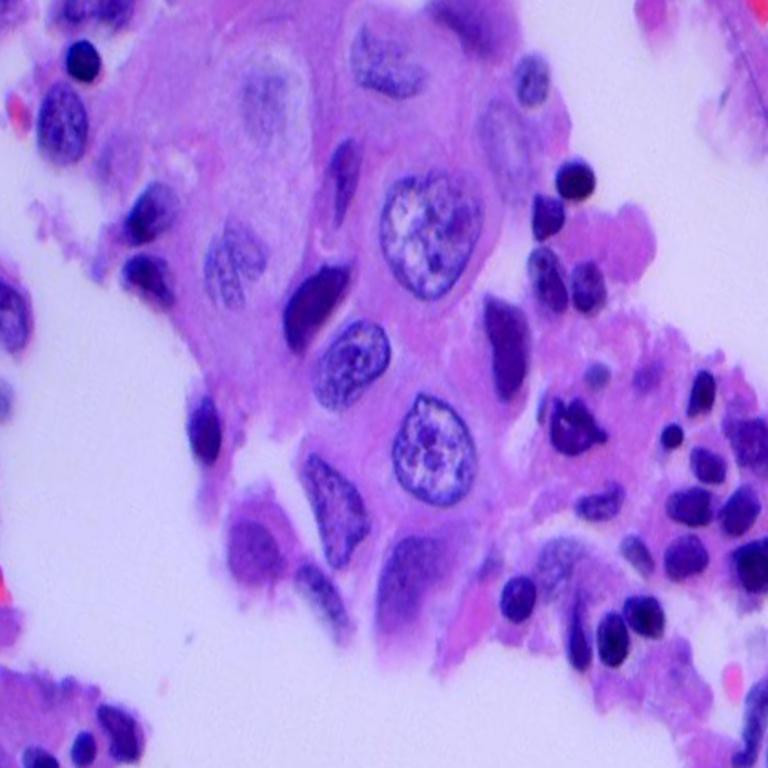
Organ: lung
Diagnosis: adenocarcinomas